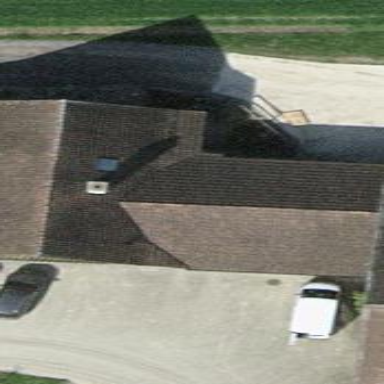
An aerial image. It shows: Gabled building.